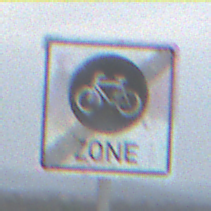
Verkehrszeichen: EndeFahrradzone
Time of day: Midday
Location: Outdoor (Nature)
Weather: PartlyCloudy
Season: NotSpecified
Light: Natural